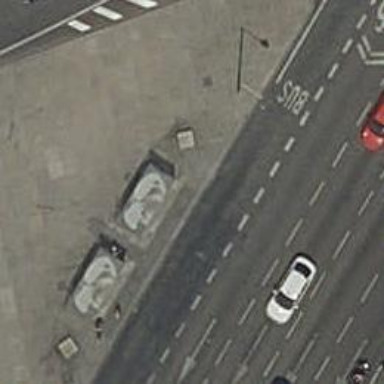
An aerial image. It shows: Bus stop with sheltered platform for public transport.